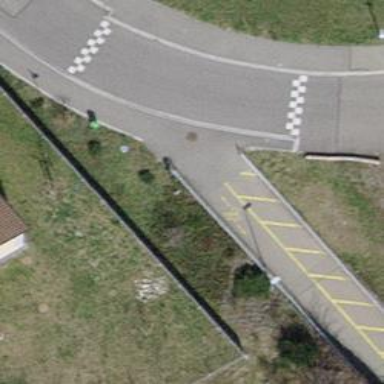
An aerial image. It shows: Asphalt path suitable for cycling and walking.